函数$f(x)=A\sin(\omega x+\varphi)$（其中$A>0$，$\omega>0$，$\varphi\in\left(0,\dfrac{\pi}{2}\right)$）的图象如图所示，若将函数$y=f(x)$的图象上的各点的横坐标伸长为原来的$3$倍（纵坐标不变）得到函数$y=g(x)$的图象，则$g\left(\dfrac{\pi}{3}\right)=$ \underline{\qquad\qquad}.

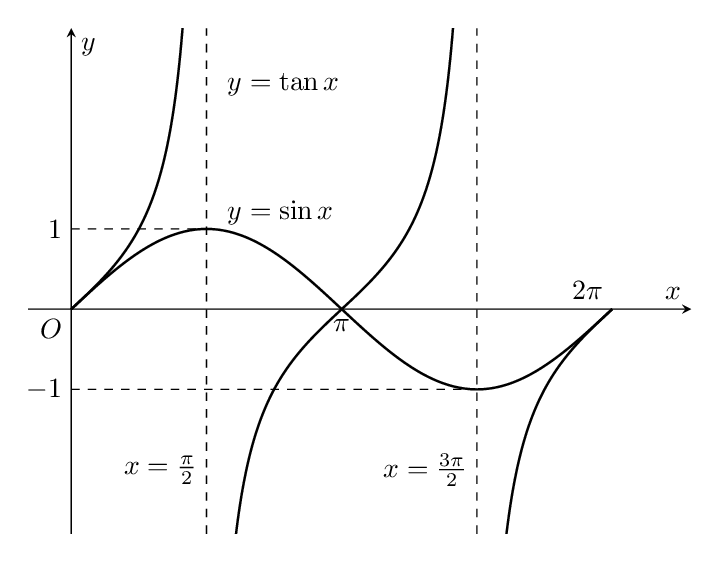
【解答】
\raggedright
\noindent 【答案】$\dfrac{\sqrt{6}+\sqrt{2}}{2}$
\noindent 【难度】0.65
\noindent 【知识点】由图象确定正（余）弦型函数解析式、求图象变化前（后）的解析式、用和、差角的正弦公式化简、求值
\noindent 【分析】根据振幅求得$A=2$，利用图象过点$(0,\sqrt{2})$及$\varphi$的范围求得$\varphi=\dfrac{\pi}{4}$，利用图象过点$\left(-\dfrac{\pi}{12},0\right)$求得$\omega=3$，可得$f(x)=2\sin\left(3x+\dfrac{\pi}{4}\right)$，进而利用三角函数图象变换法则得$g(x)=2\sin\left(x+\dfrac{\pi}{4}\right)$，最后利用两角和的正弦公式求解即可.
\noindent 【详解】由图象易知，$A=2$，图象过点$(0,\sqrt{2})$，即$2\sin\varphi=\sqrt{2}$，$\sin\varphi=\dfrac{\sqrt{2}}{2}$，
因为$\varphi\in\left(0,\dfrac{\pi}{2}\right)$，所以$\varphi=\dfrac{\pi}{4}$，
又图象过点$\left(-\dfrac{\pi}{12},0\right)$且该点位于单调递增区间，即$2\sin\left(-\dfrac{\pi}{12}\omega+\dfrac{\pi}{4}\right)=0$，
所以$-\dfrac{\pi}{12}\omega+\dfrac{\pi}{4}=2k\pi,k\in\mathbf{Z}$，所以$\omega=-24k+3,k\in\mathbf{Z}$，
又$\dfrac{T}{4}=\dfrac{\pi}{2\omega}>\dfrac{\pi}{12}$，$\omega>0$，所以$0<\omega<6$，所以$\omega=3$，
所以函数$f(x)$的解析式为$f(x)=2\sin\left(3x+\dfrac{\pi}{4}\right)$，
将函数$y=f(x)$的图象上的各点的横坐标伸长为原来的$3$倍（纵坐标不变）得到函数$y=g(x)$的图象，
则可得$g(x)=2\sin\left(x+\dfrac{\pi}{4}\right)$，
故$g\left(\dfrac{\pi}{3}\right)=2\sin\left(\dfrac{\pi}{3}+\dfrac{\pi}{4}\right)=2\sin\dfrac{\pi}{3}\cos\dfrac{\pi}{4}+2\cos\dfrac{\pi}{3}\sin\dfrac{\pi}{4}=\dfrac{\sqrt{6}+\sqrt{2}}{2}$，
故答案为：$\dfrac{\sqrt{6}+\sqrt{2}}{2}$